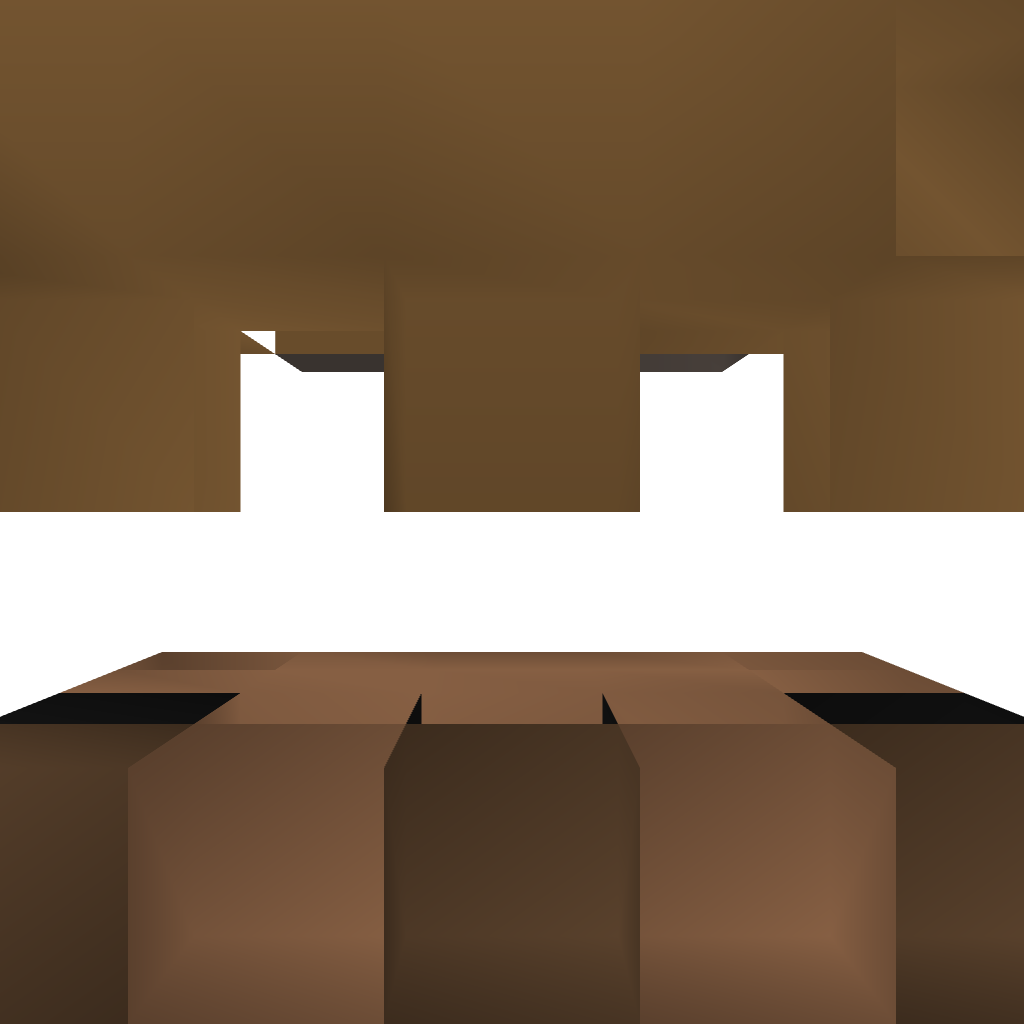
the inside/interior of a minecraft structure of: Working Piano